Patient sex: F
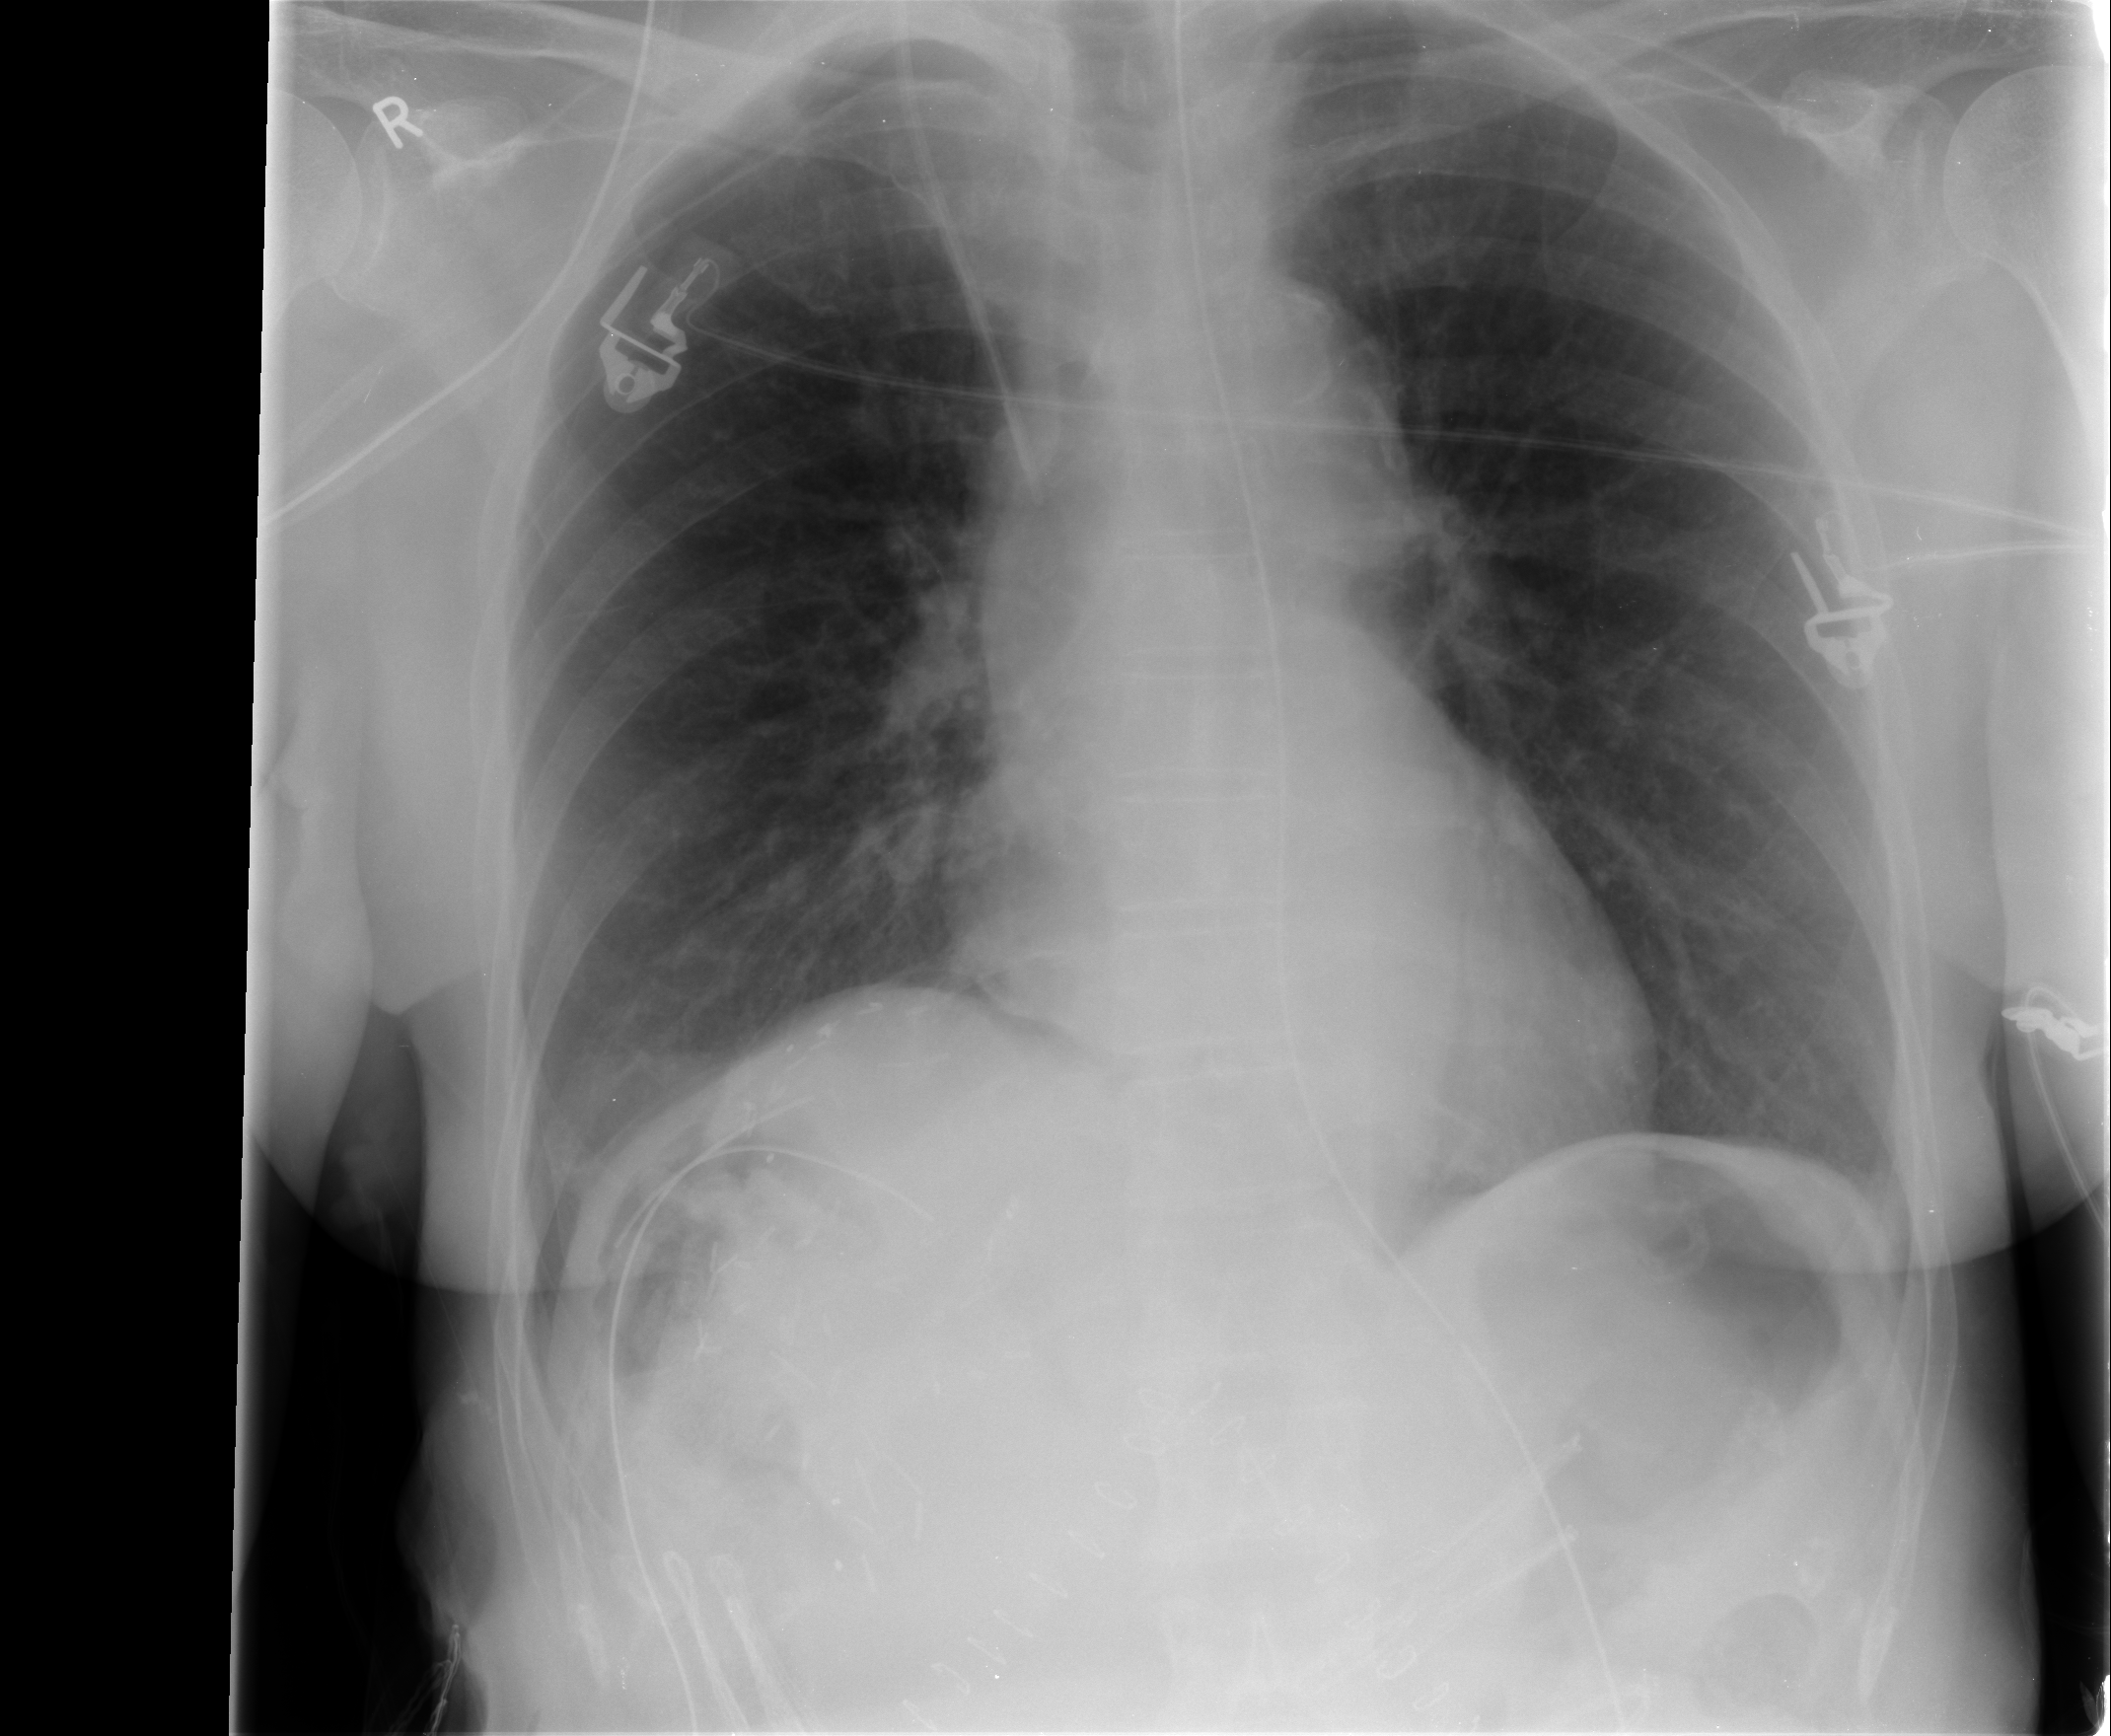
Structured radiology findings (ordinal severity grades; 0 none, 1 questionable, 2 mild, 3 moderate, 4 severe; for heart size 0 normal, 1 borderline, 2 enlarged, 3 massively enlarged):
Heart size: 0
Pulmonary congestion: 0
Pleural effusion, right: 0
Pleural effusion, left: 0
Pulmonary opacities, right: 0
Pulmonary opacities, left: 0
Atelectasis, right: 1
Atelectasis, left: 1